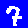
Digit: 7